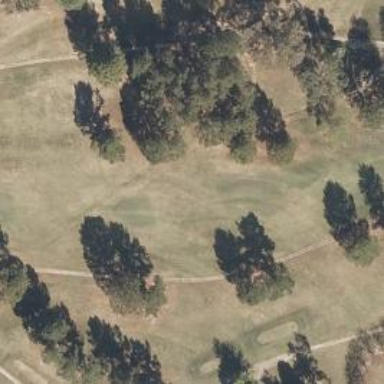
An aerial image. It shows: Golf hole.